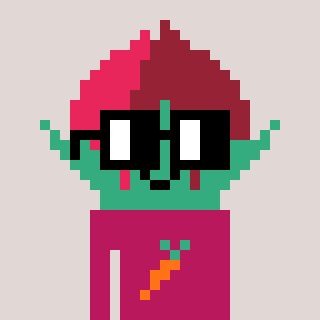
a pixel art character with square black glasses, a rosebud-shaped head and a darkpink-colored body on a warm background